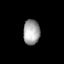
Tissue: skin
Cell type: Epithelial cells
Senescence score: 0.2841
Nuclear area (px): 407
Mean DAPI intensity: 163.02